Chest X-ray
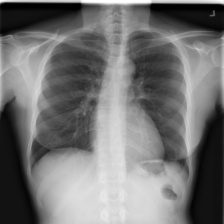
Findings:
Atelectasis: negative
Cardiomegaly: negative
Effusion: negative
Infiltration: negative
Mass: negative
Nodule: negative
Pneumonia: negative
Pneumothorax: negative
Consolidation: negative
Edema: negative
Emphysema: negative
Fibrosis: negative
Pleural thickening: negative
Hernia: negative